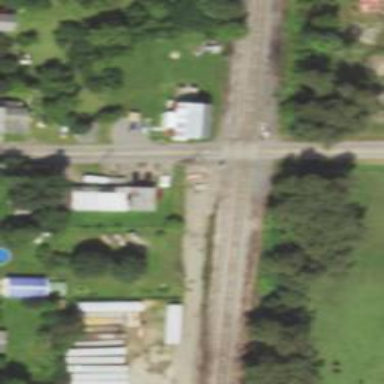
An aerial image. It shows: Railway level crossing.